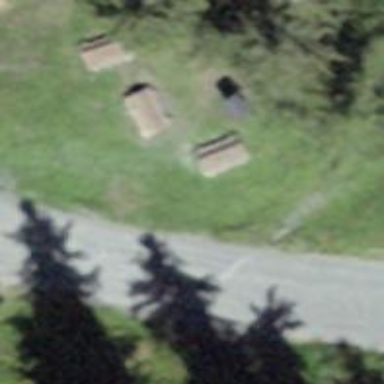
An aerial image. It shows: Picnic table located in leisure land area.